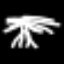
Label: palm tree